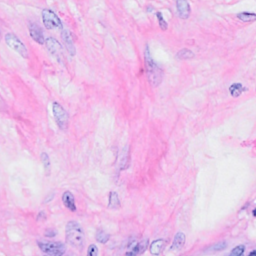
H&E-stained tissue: Breast